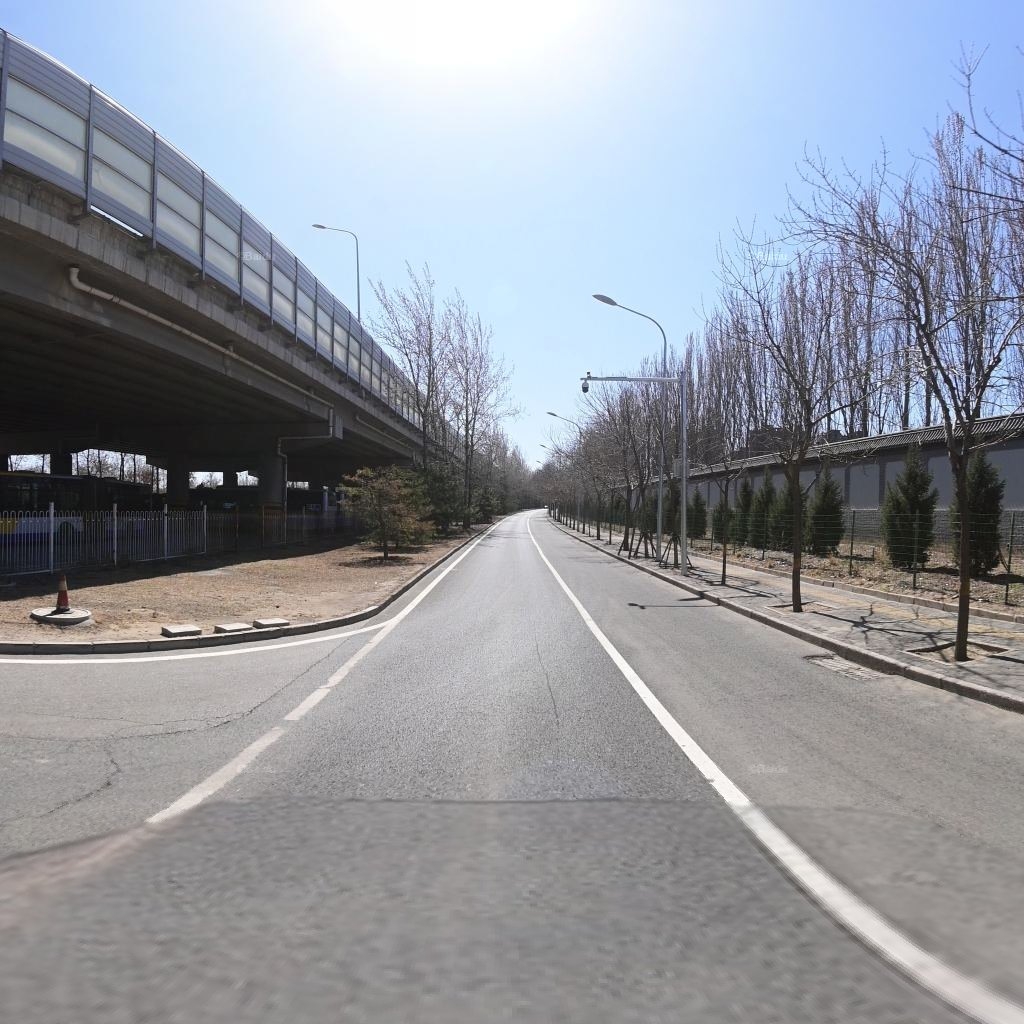
Region: Chaoyang
Road damage annotations: longitudinal crack, longitudinal crack, longitudinal crack